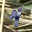
Label: 4